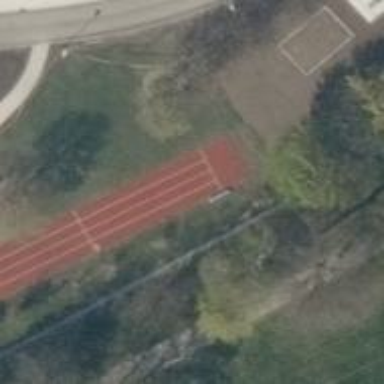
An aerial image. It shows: Athletics track located in leisure land area.